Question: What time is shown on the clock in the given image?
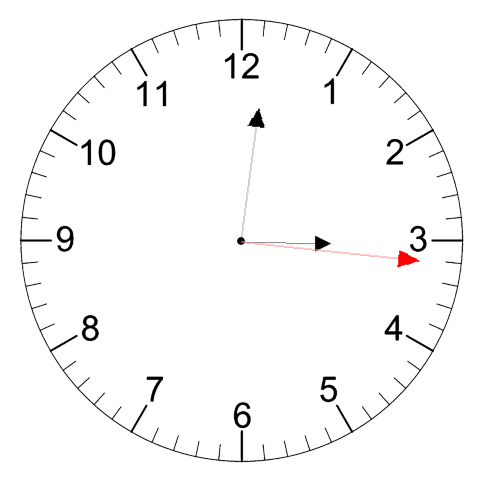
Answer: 03:01:16